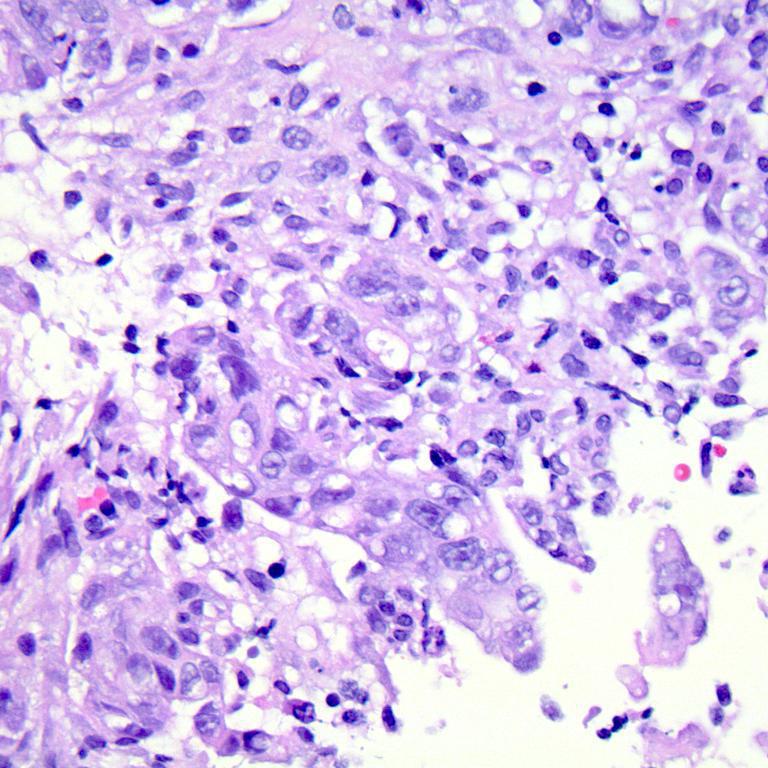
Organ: colon
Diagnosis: adenocarcinomas